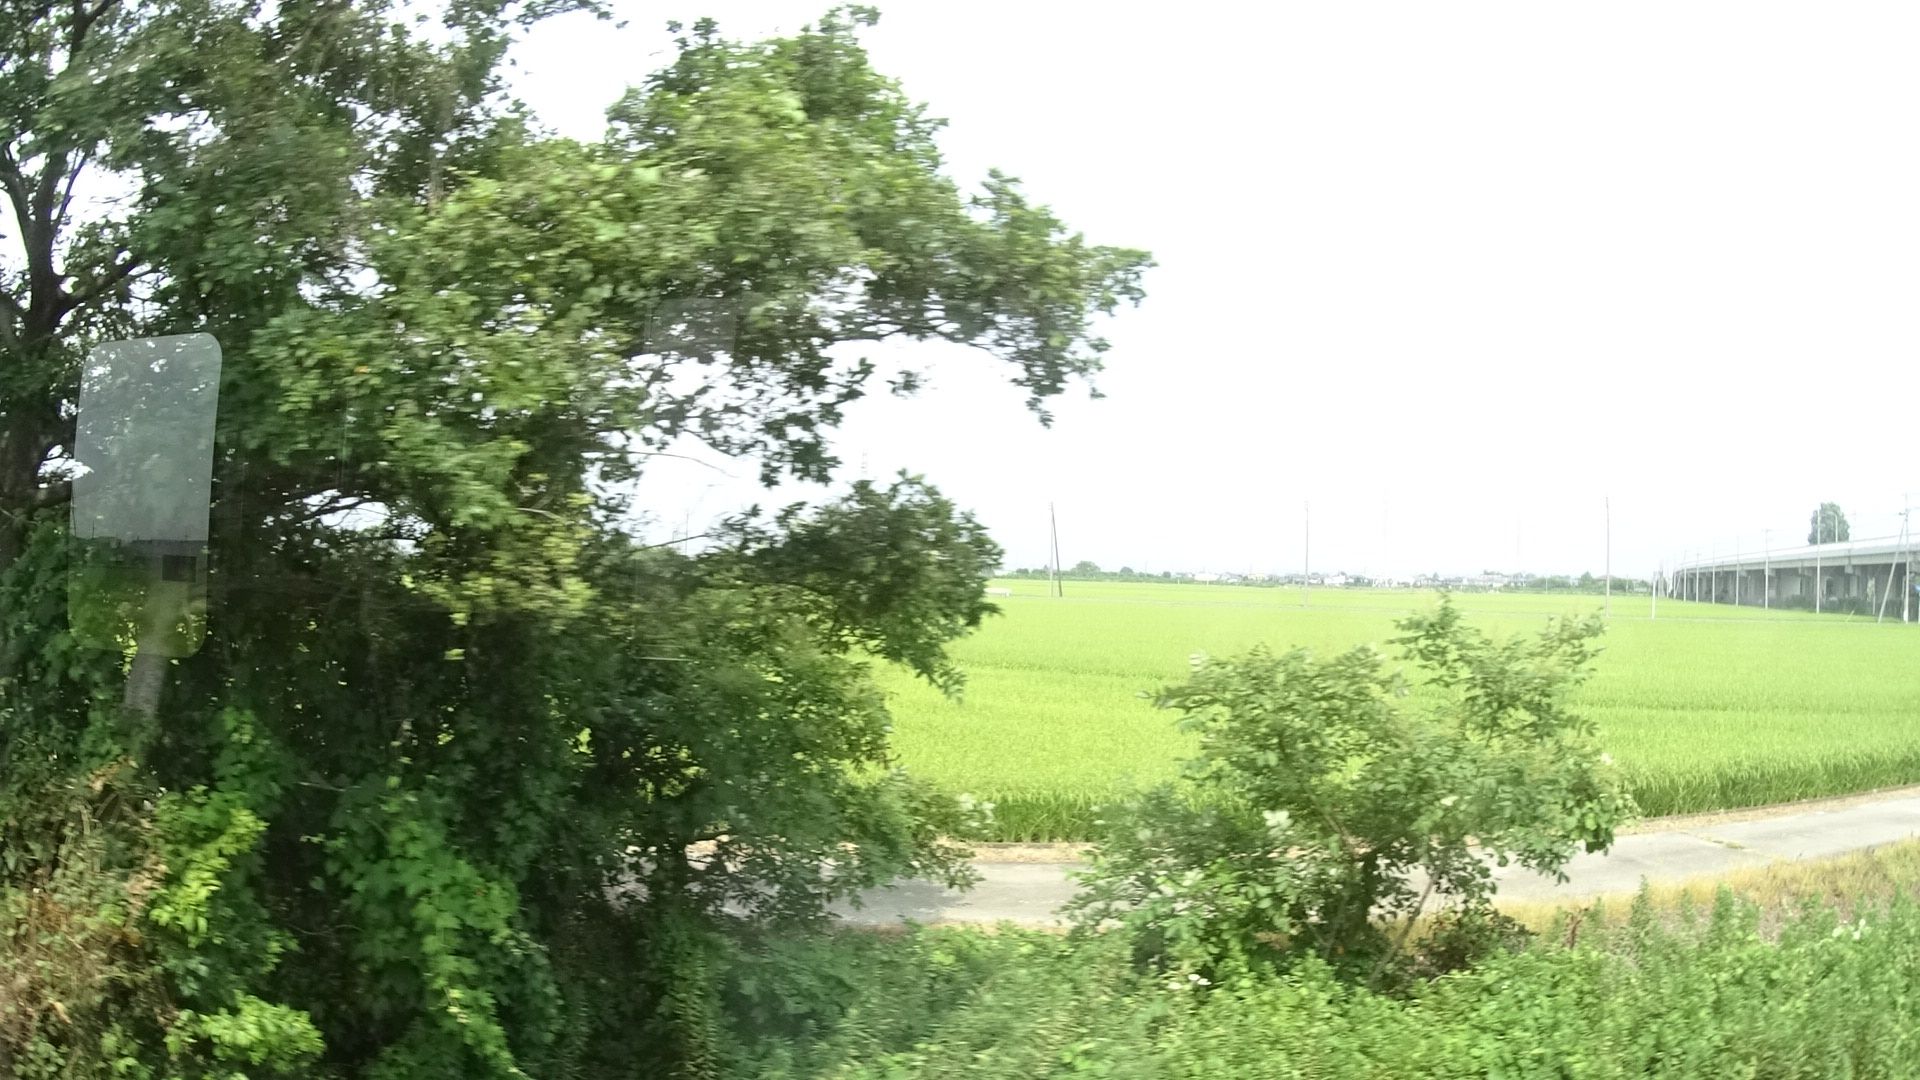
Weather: clear
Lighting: day
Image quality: slightly poor
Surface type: fields
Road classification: track, unclassified
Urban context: suburban or peri-urban
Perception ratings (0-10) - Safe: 1.18, Lively: 1.47, Beautiful: 6.78, Boring: 6.87, Depressing: 7.83, Wealthy: 2.86